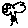
Label: tree